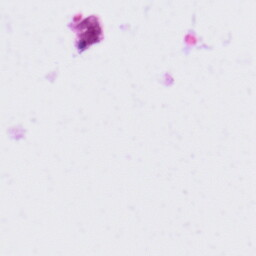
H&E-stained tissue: Tonsil